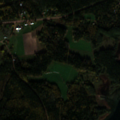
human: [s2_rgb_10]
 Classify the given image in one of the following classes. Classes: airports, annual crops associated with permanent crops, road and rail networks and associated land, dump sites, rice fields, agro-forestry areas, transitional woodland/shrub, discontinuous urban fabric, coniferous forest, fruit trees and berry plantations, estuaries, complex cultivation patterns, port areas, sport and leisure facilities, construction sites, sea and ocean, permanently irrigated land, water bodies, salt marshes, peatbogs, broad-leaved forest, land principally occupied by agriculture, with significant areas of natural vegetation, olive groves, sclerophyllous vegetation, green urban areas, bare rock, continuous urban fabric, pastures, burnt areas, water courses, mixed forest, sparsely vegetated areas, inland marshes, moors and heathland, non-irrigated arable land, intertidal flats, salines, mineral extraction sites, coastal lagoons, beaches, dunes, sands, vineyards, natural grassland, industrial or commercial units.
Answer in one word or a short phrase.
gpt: non-irrigated arable land, land principally occupied by agriculture, with significant areas of natural vegetation, mixed forest, sea and ocean